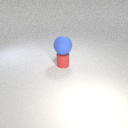
large blue rubber sphere above small red rubber cylinder